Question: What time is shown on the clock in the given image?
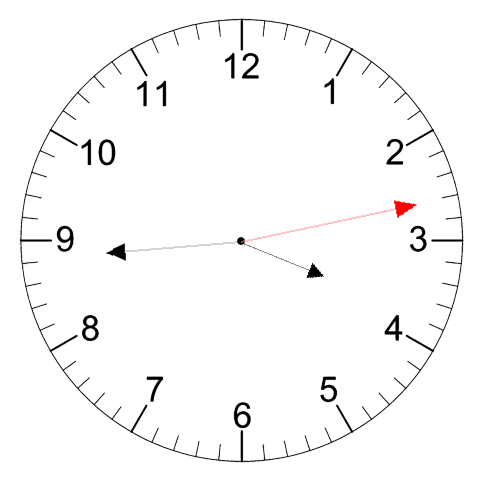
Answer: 03:44:13